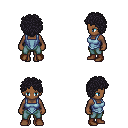
a pixel art fantasy rpg character, female body template, human, dark skin, blue vest, teal pants, raven curly afro hairstyle, brown shoes, four views (front, back, left, right), 2x2 character sprite sheet, small pixel art, hard edges, no anti-aliasing